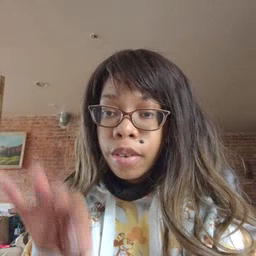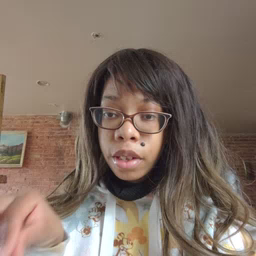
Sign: frenchfries